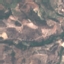
Land use / land cover: PermanentCrop